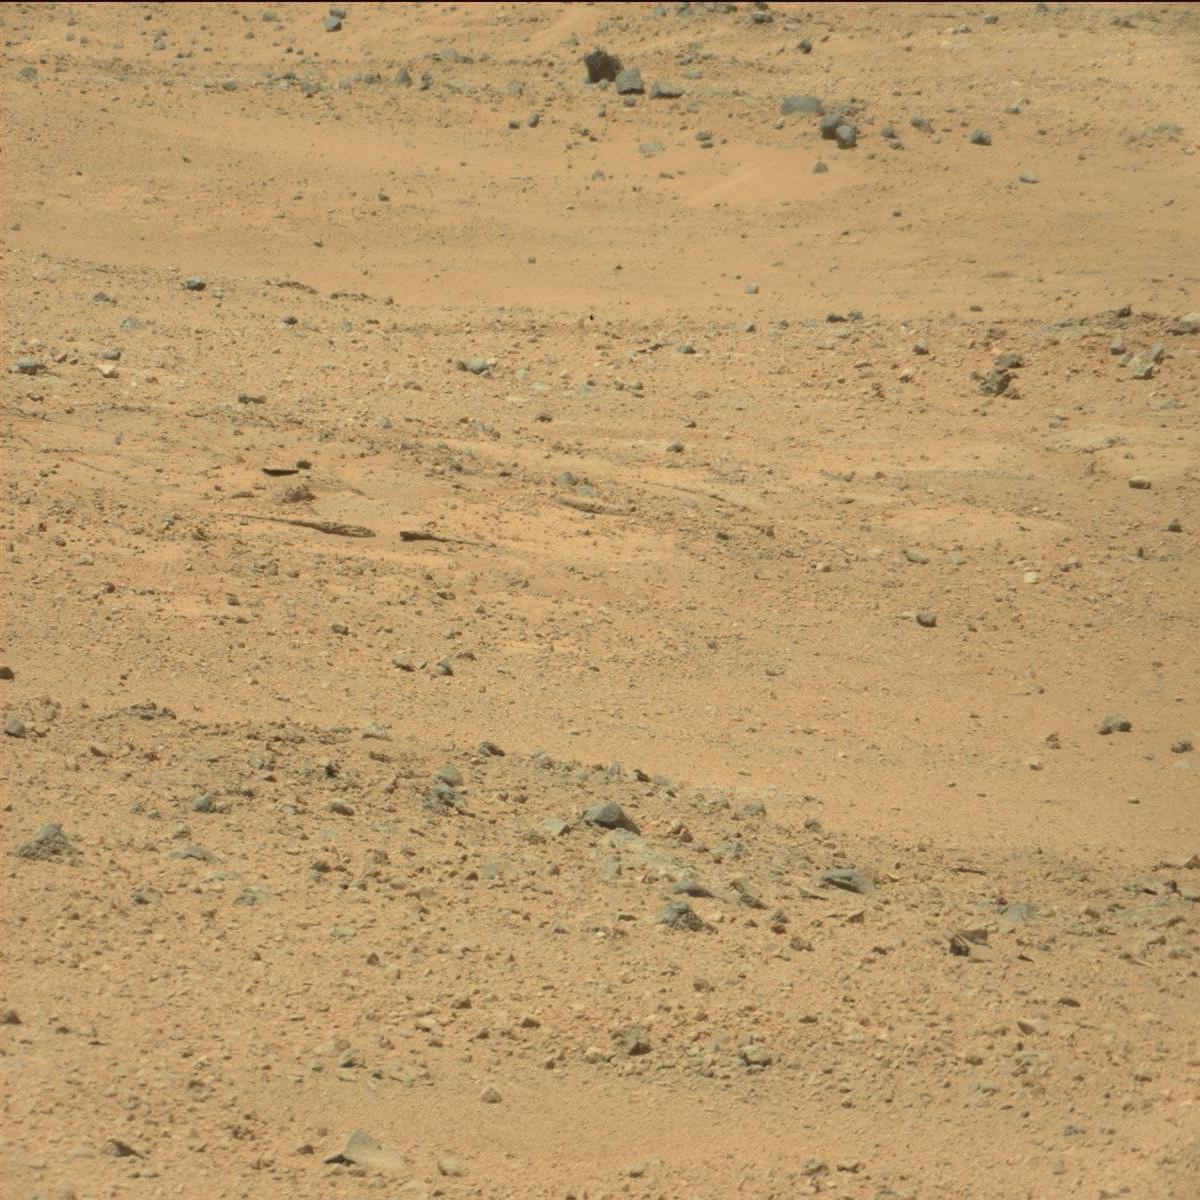
Terrain classes present: Bedrock, Sand / Soil